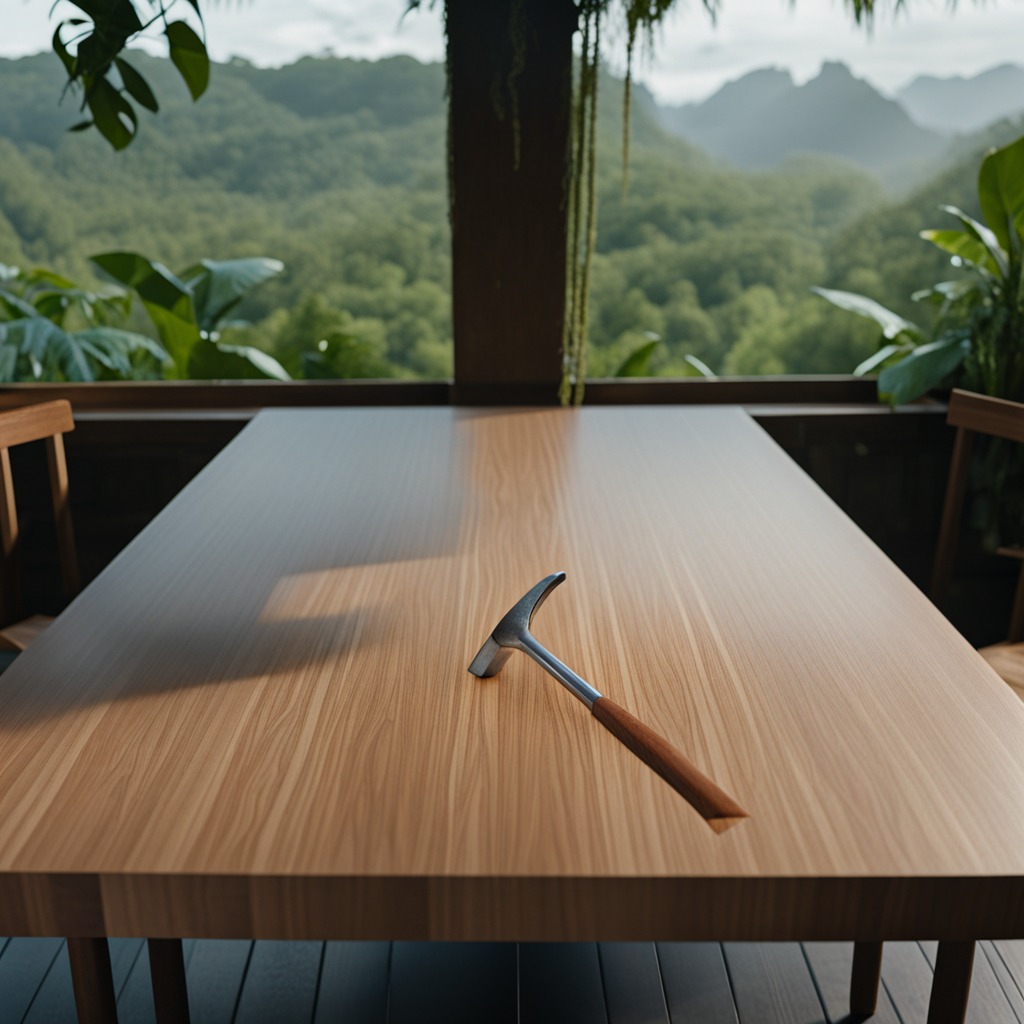
A hammer is lying on the wooden table inside a jungle field workshop tent humid ambient light worn but